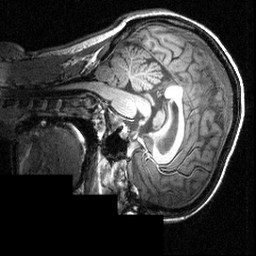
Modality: T1w
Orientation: sagittal
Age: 22
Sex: female
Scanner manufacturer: siemens
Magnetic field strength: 3.951 T
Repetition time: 1.5 s
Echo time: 0.00335 s